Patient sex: M
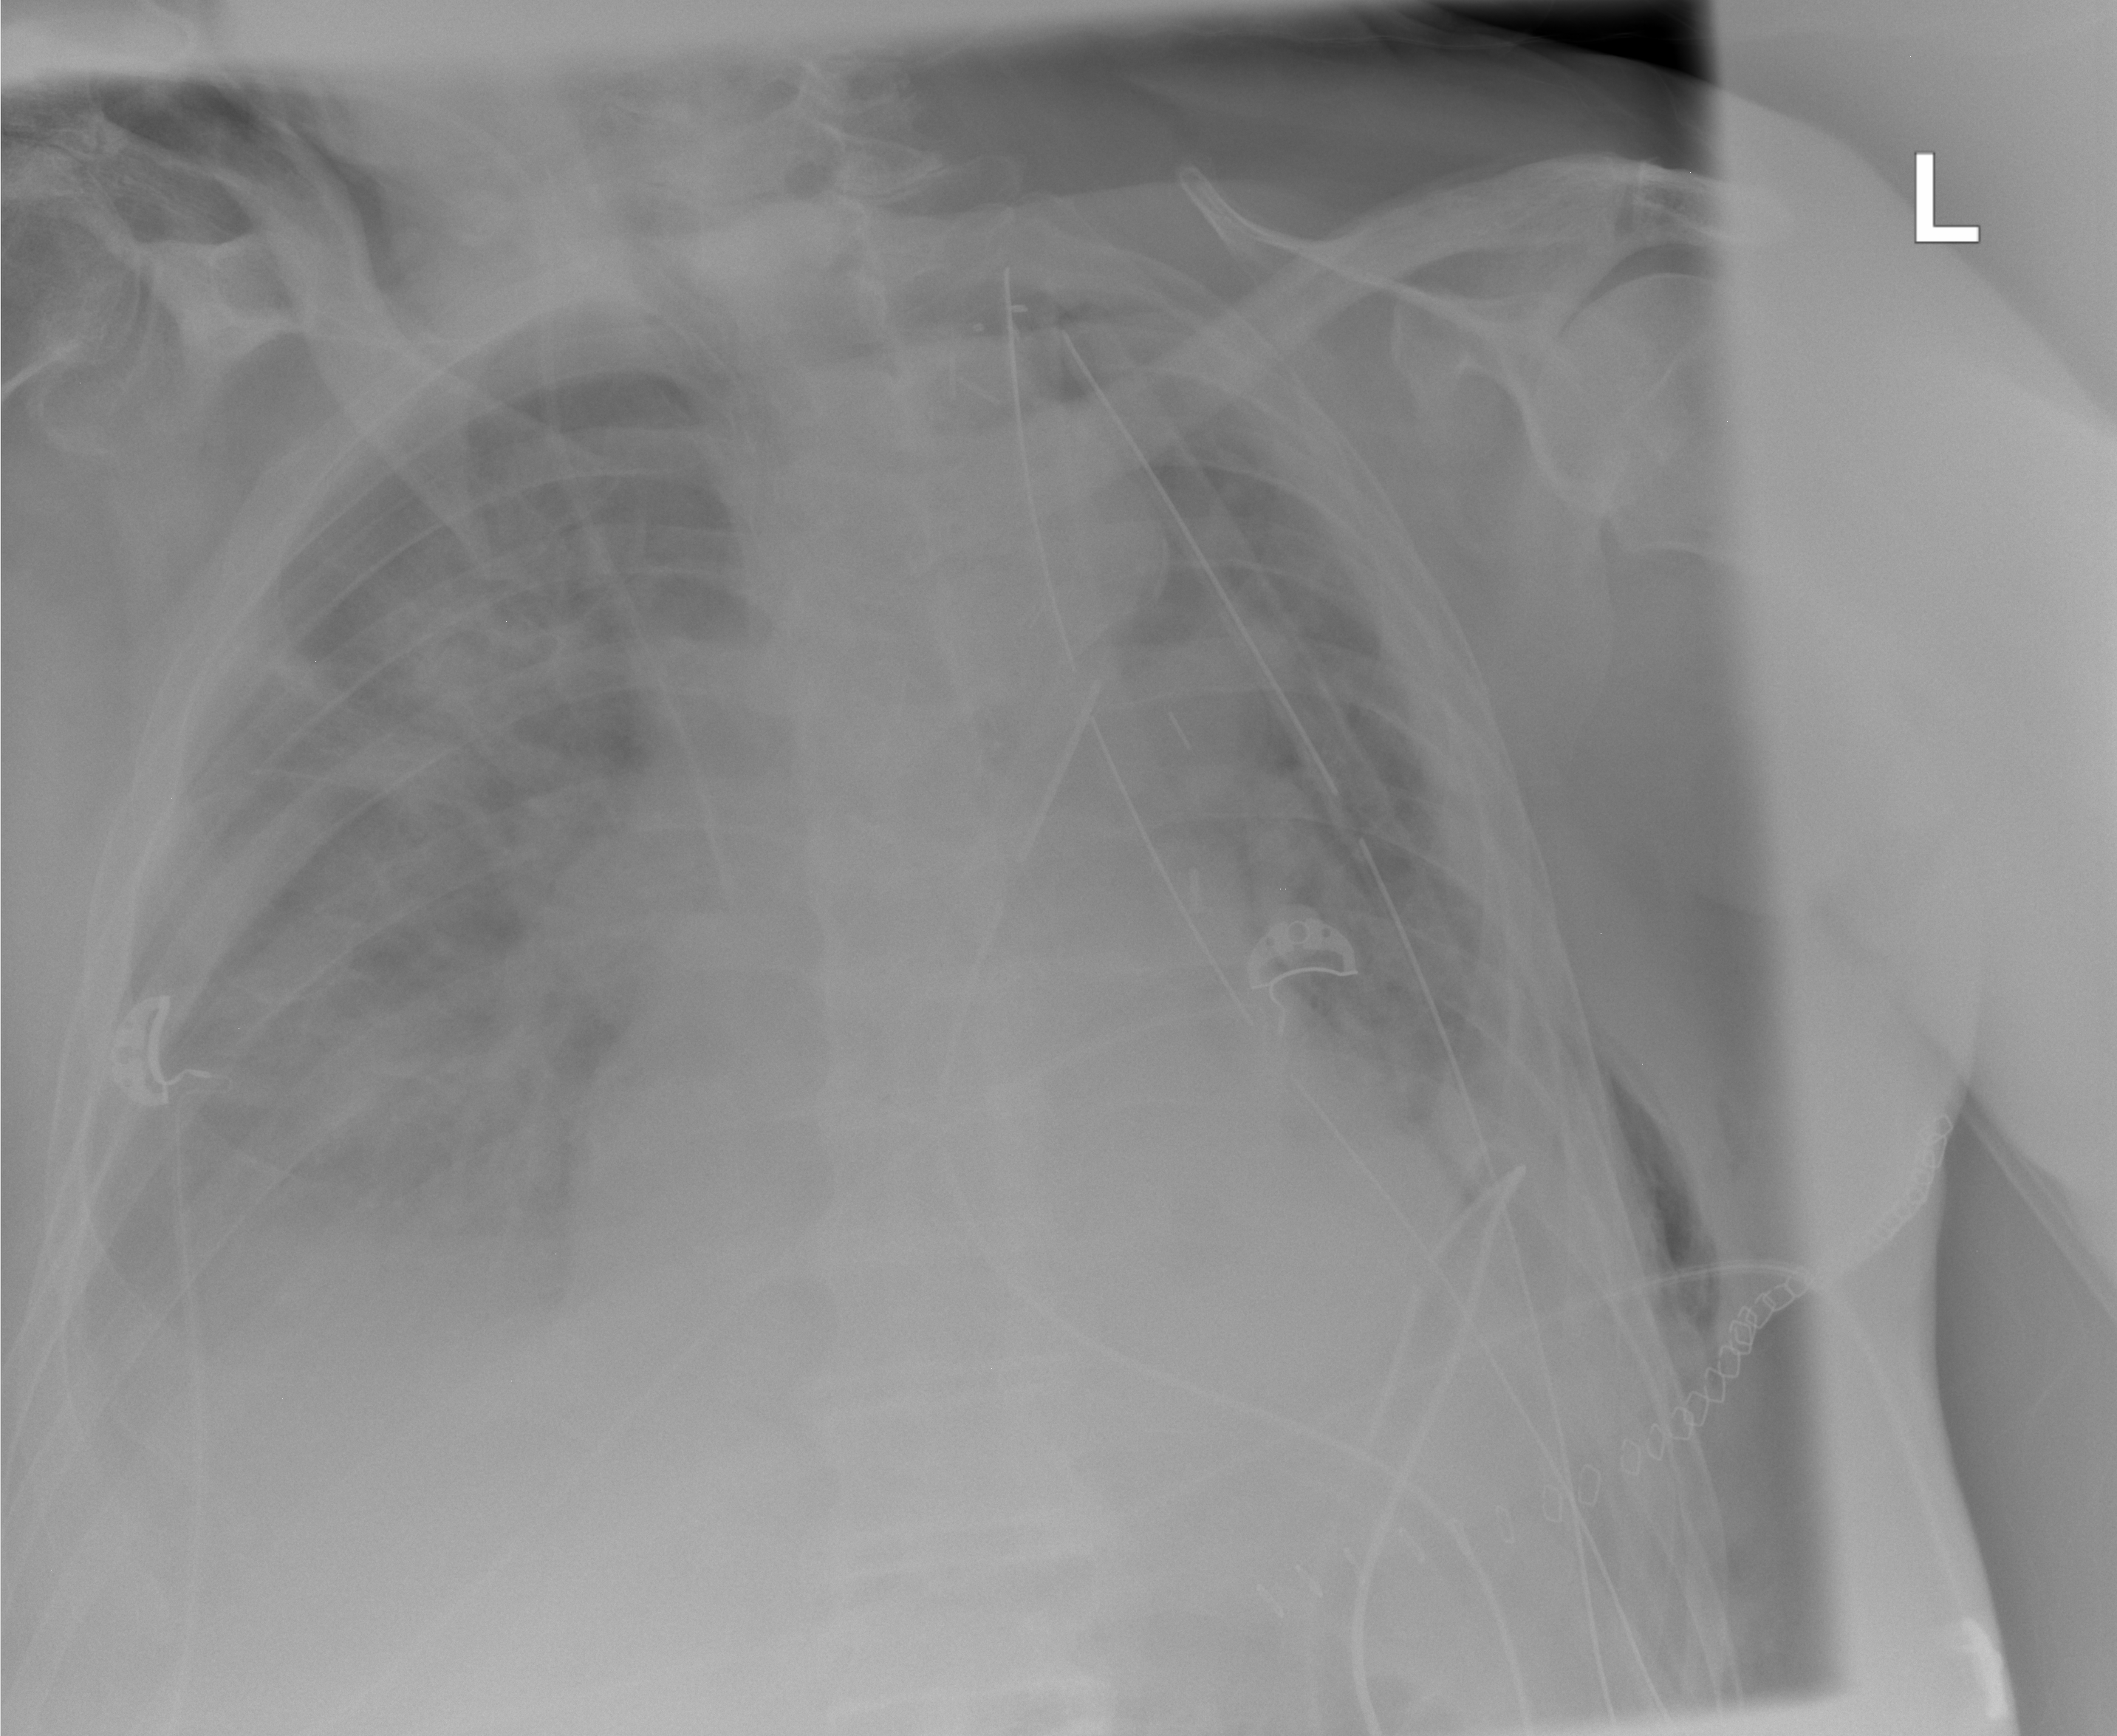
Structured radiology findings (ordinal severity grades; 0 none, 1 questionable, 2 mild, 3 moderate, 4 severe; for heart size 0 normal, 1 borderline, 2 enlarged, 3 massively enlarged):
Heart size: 2
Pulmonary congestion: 2
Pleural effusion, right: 3
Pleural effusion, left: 2
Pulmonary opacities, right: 2
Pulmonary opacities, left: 3
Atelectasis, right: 2
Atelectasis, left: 2